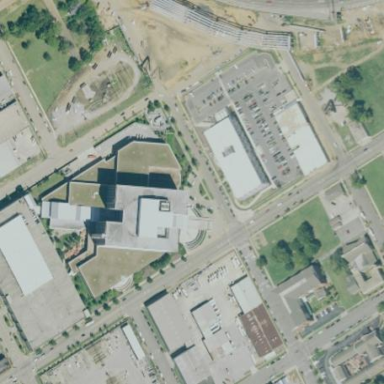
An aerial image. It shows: Government office building.